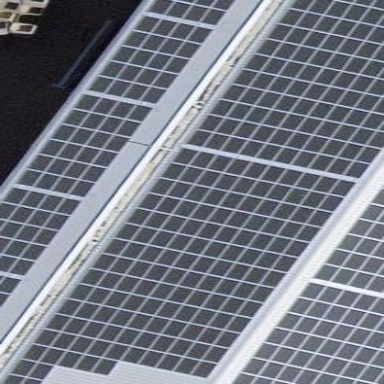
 consisting of solar photovoltaic panels."